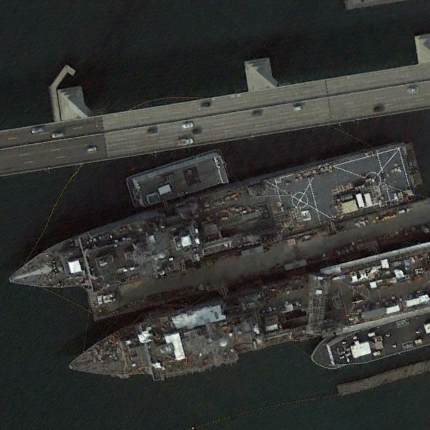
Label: combat